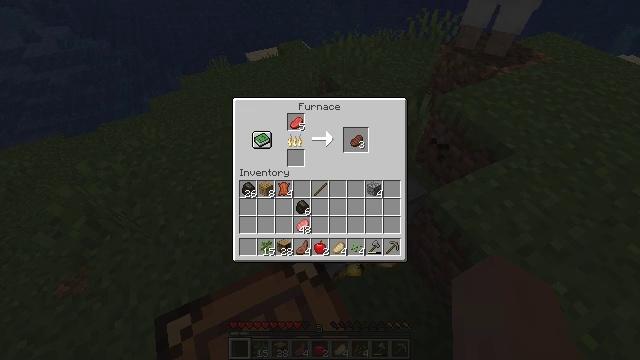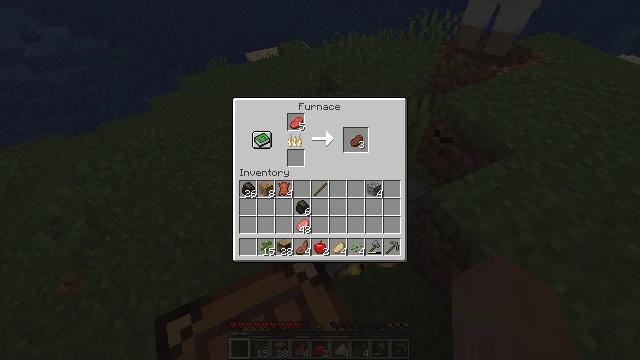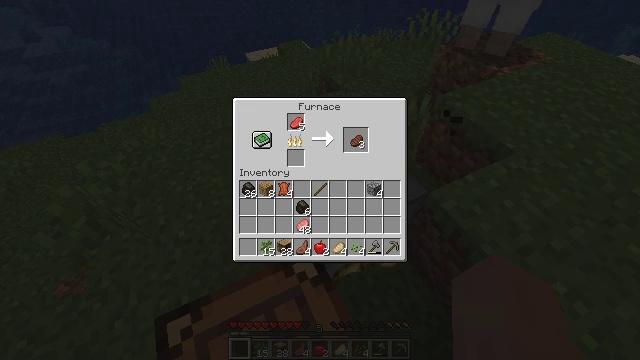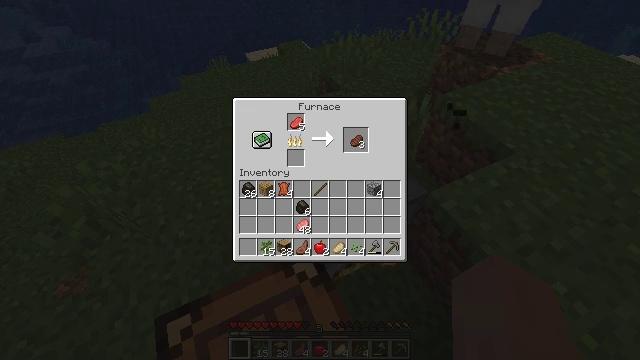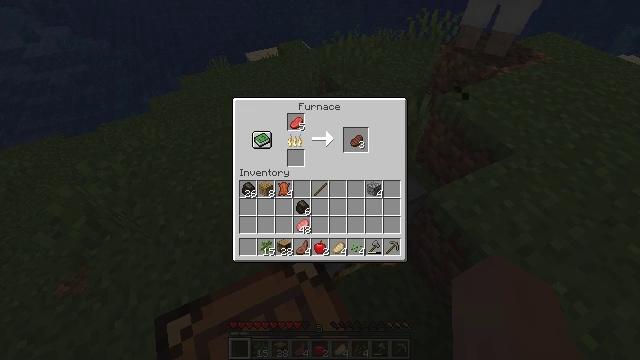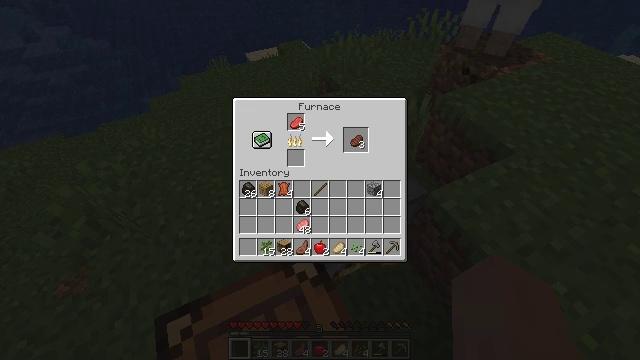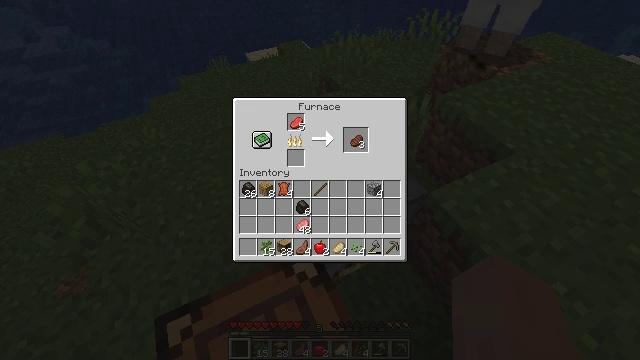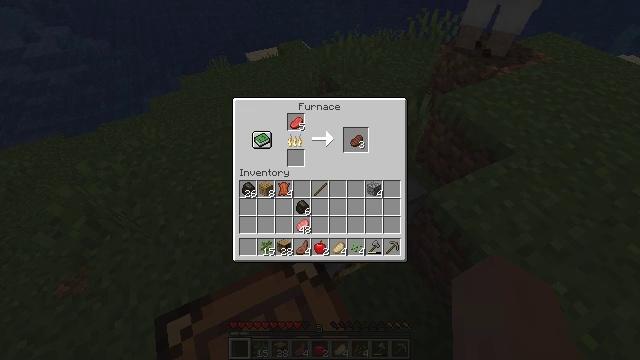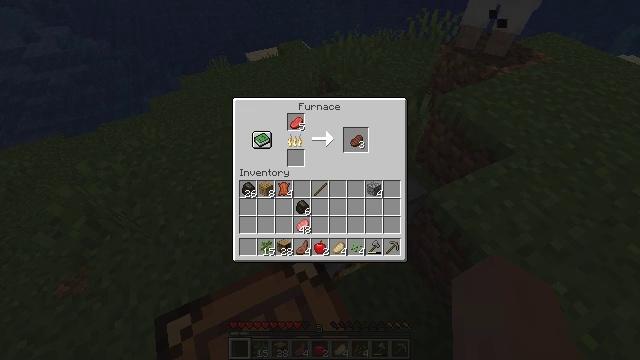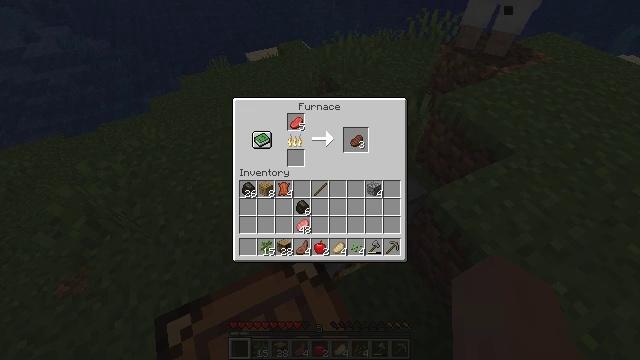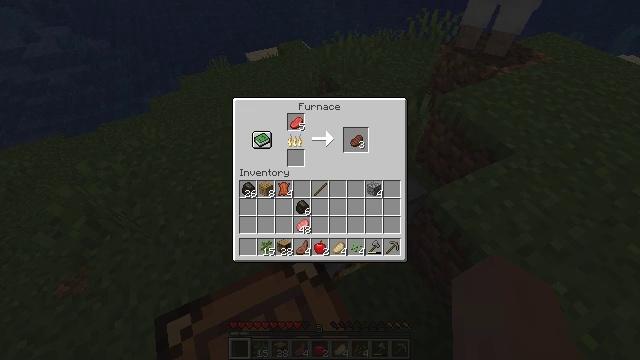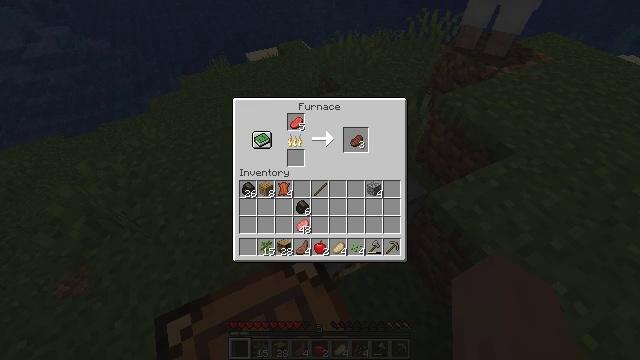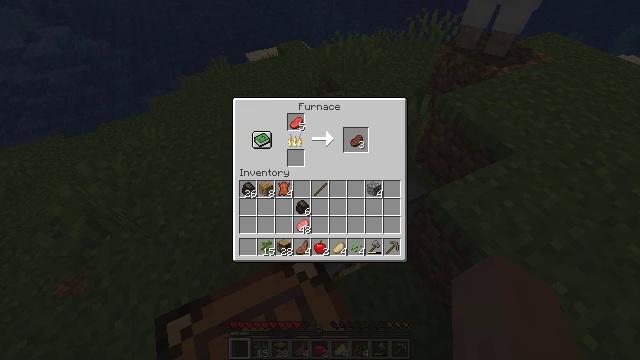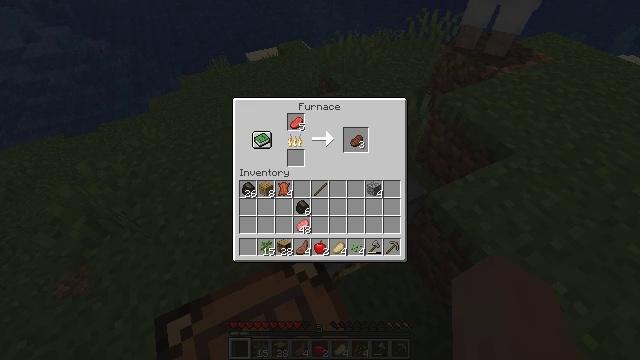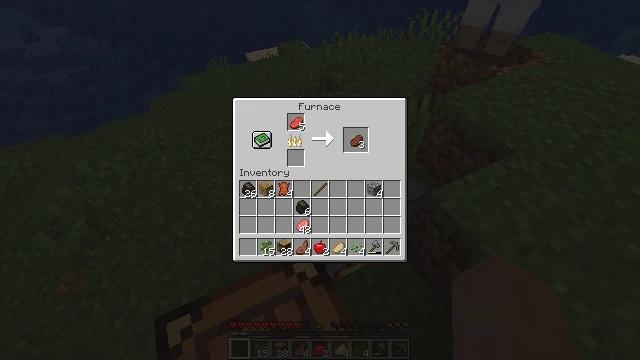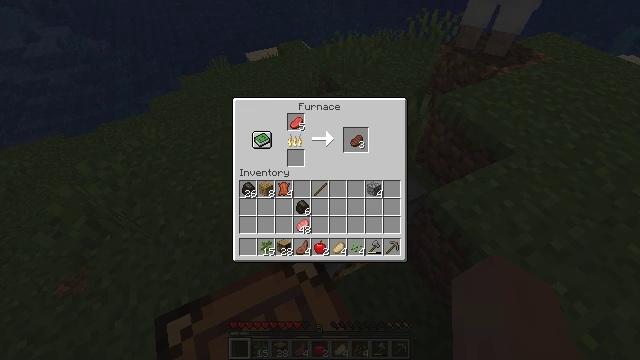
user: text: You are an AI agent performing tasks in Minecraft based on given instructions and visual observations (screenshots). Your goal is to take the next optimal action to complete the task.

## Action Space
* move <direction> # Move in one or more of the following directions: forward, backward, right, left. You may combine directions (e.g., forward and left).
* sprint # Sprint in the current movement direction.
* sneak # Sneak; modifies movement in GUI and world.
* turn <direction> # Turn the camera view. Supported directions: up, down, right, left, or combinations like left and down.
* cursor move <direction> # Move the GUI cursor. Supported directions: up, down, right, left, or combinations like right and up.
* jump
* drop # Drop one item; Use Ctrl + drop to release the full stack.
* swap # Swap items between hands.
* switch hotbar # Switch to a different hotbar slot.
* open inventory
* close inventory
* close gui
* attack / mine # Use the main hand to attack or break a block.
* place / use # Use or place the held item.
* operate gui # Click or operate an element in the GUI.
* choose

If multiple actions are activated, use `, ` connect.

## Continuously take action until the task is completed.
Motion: motion action
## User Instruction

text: Cook beef with the furnace.
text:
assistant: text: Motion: no_op
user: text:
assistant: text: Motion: no_op
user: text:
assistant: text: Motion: no_op
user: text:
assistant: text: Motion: no_op
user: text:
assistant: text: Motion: no_op
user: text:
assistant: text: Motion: no_op
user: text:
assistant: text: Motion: no_op
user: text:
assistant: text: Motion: no_op
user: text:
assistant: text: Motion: no_op
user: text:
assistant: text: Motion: no_op
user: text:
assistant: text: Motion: no_op
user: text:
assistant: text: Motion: no_op
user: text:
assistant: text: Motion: no_op
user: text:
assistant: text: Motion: no_op
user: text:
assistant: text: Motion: no_op
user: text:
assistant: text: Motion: no_op
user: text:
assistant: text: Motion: no_op
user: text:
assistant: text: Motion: no_op
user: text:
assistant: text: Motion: no_op
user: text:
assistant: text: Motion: no_op
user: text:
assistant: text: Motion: no_op
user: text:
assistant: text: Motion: no_op
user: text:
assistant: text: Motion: no_op
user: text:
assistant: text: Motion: no_op
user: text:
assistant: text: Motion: no_op
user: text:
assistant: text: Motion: no_op
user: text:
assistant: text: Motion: no_op
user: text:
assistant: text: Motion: no_op
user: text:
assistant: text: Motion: no_op
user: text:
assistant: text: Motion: no_op